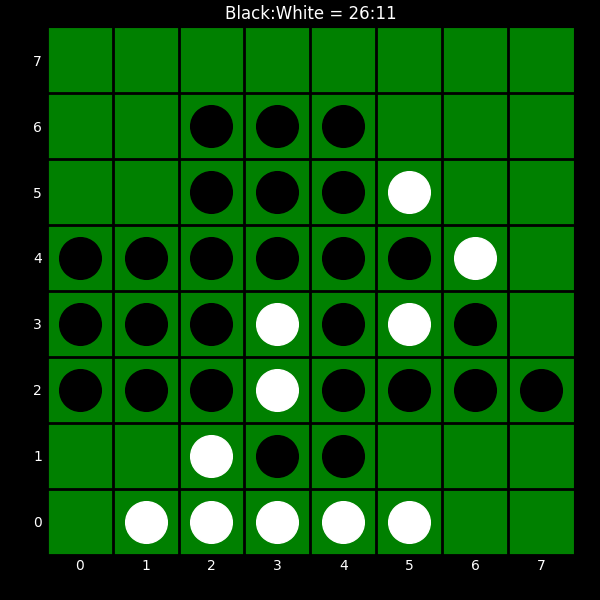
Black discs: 26
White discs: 11